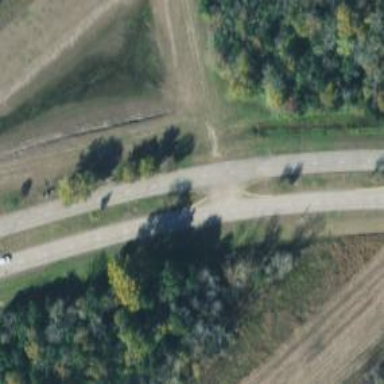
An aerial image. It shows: Secondary link road.